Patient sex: F
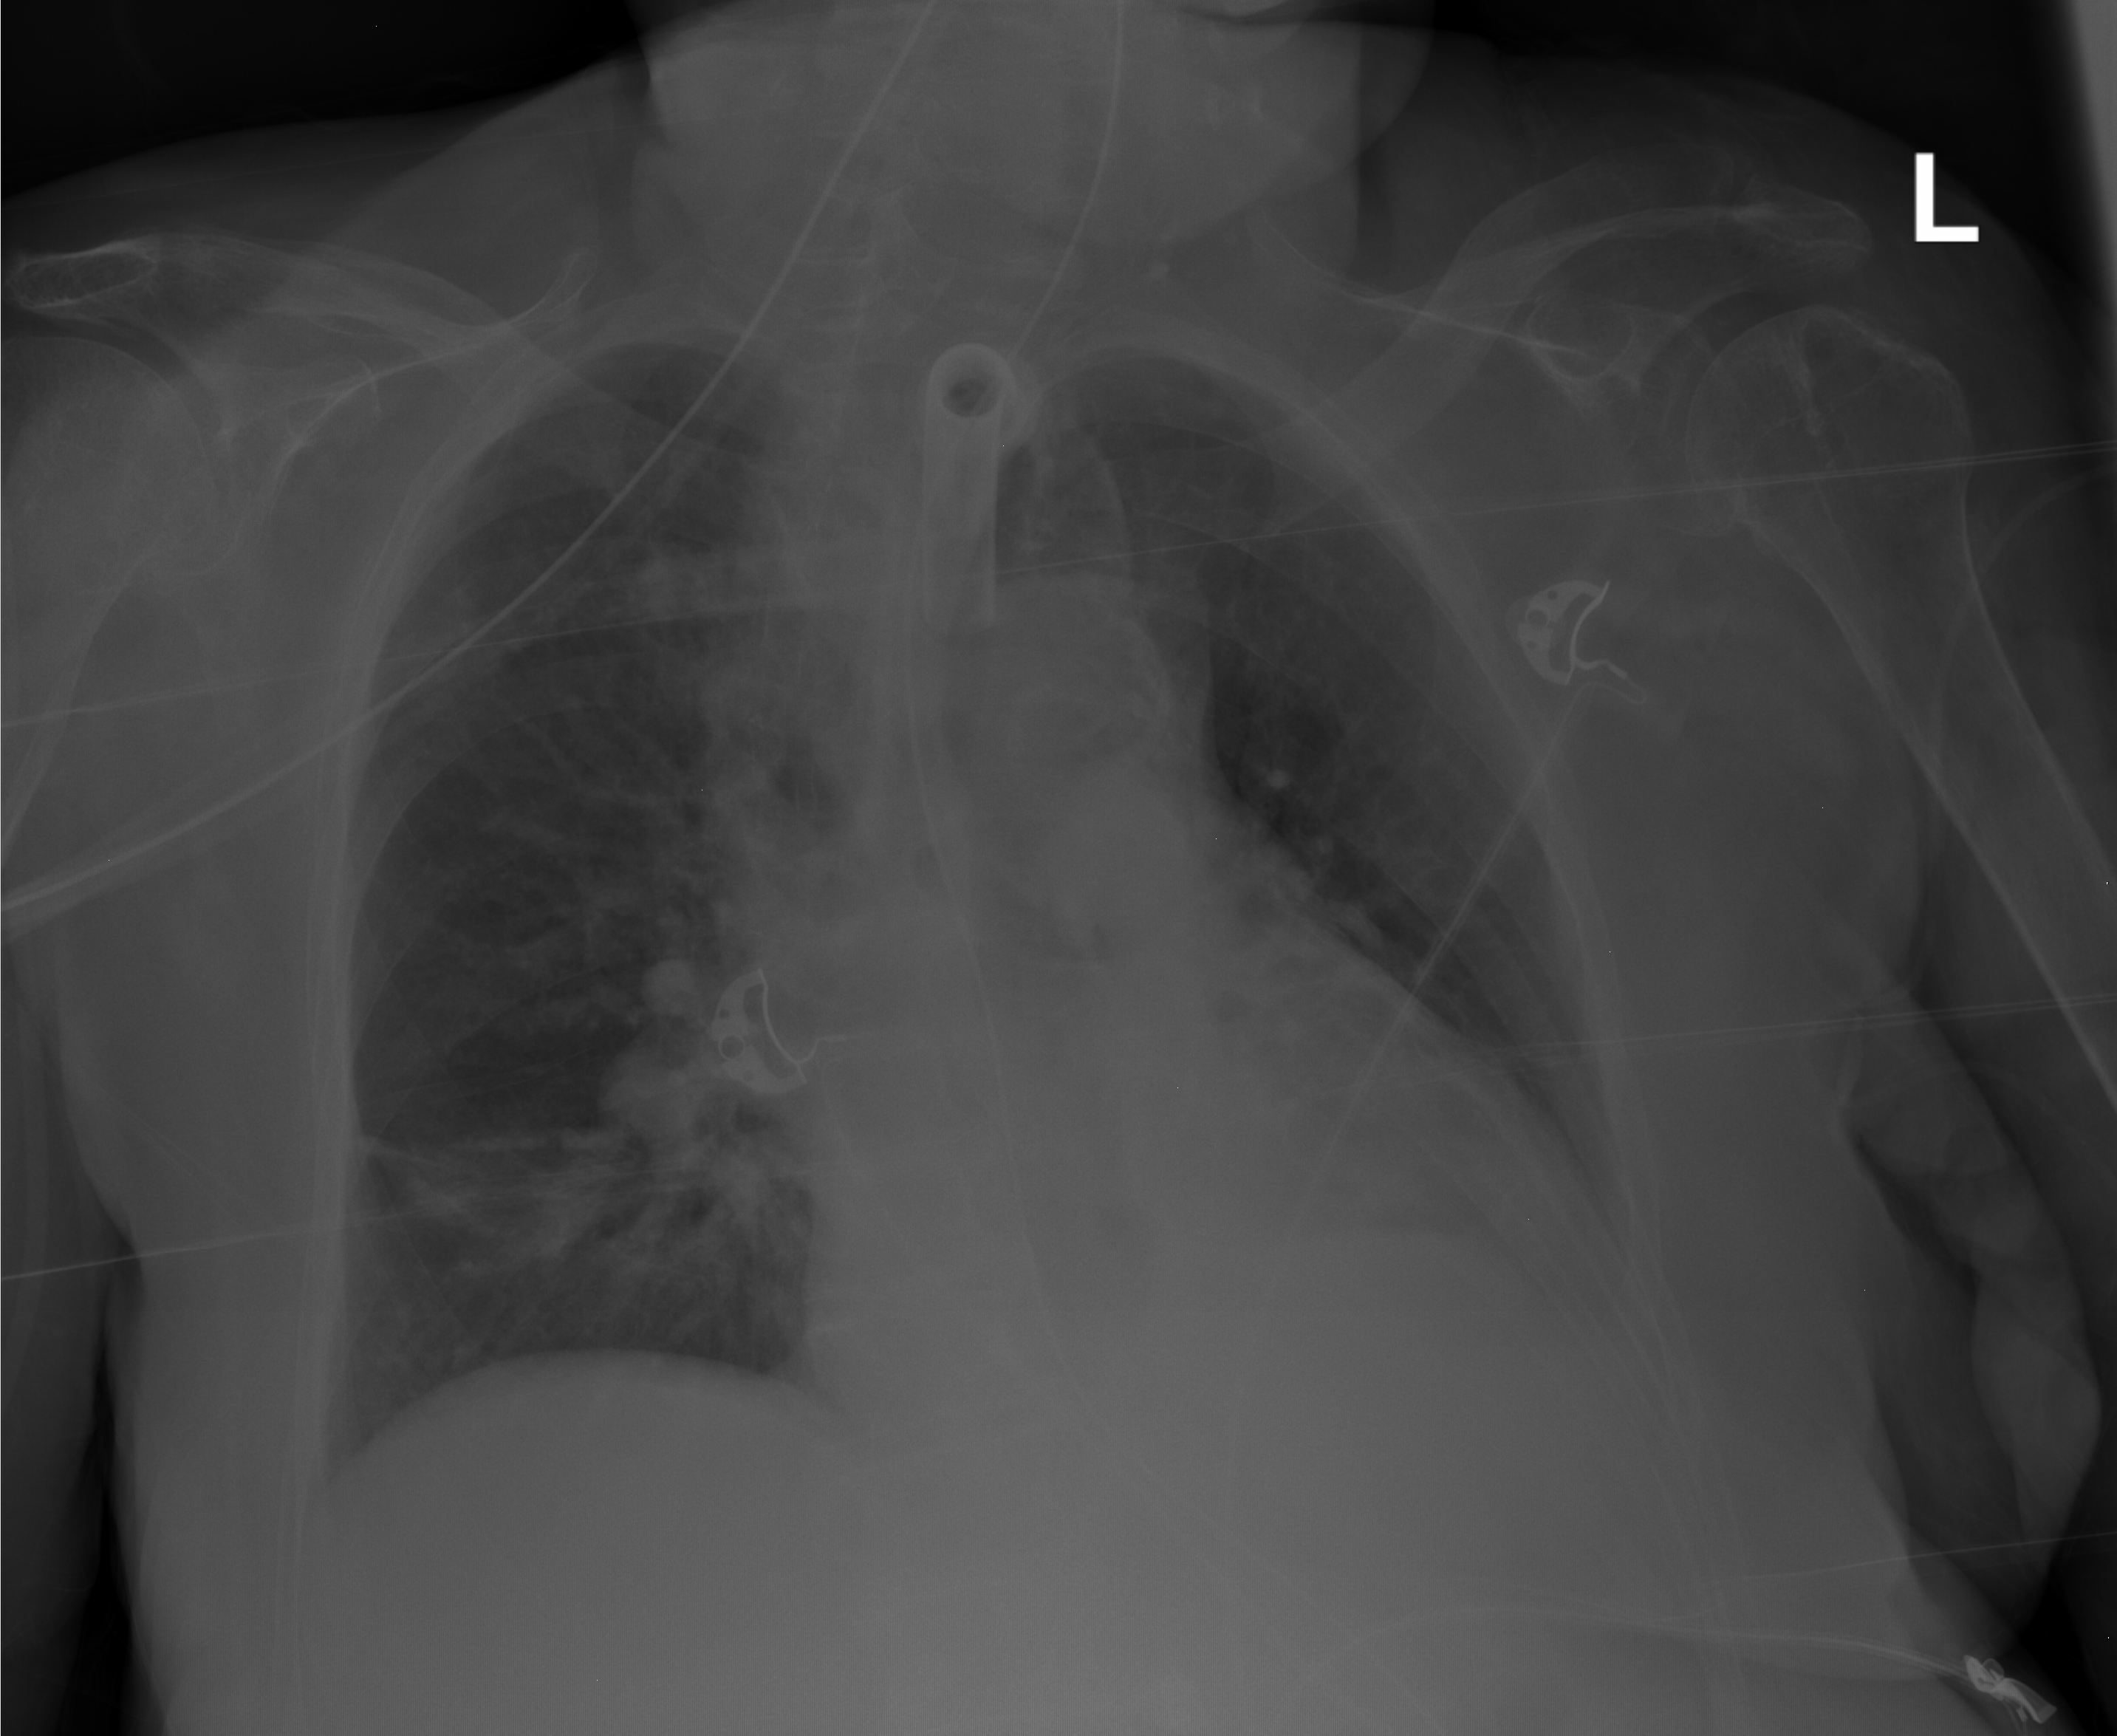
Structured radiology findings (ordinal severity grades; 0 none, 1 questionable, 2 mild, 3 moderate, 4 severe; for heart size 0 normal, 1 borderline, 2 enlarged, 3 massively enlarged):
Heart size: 1
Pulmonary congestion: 2
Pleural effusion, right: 0
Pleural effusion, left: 2
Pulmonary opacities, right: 2
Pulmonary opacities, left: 0
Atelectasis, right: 2
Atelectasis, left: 2